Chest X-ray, AP view. Patient: 54 years old, sex F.
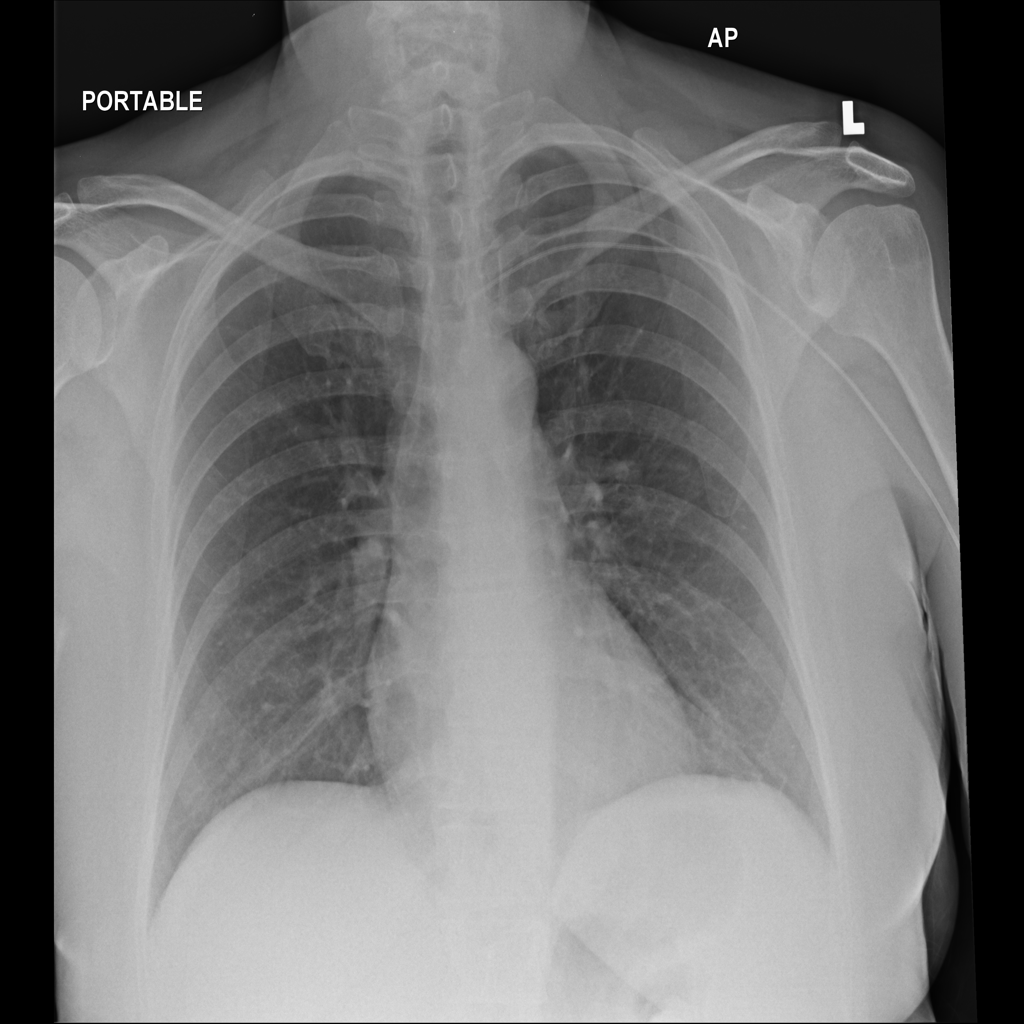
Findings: No Finding